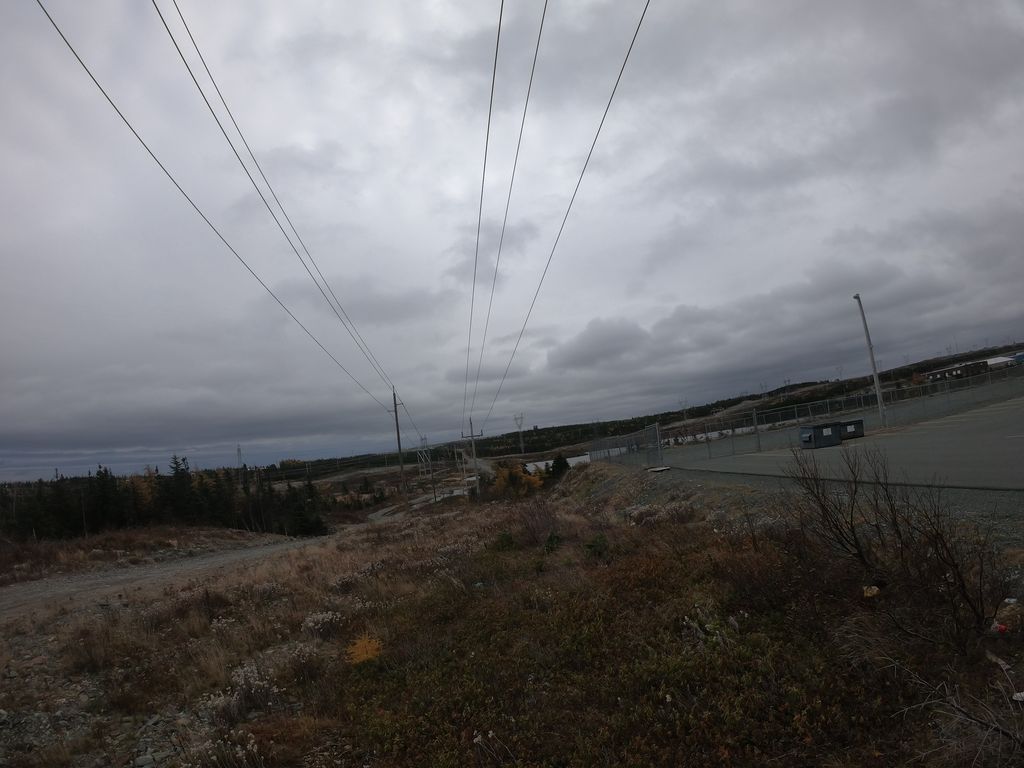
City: st_johns